七年级 · 画法几何学
(本小题 8.0 分)
如图1是由五个边长为 1 的小正方形拼成的, 现将图1通过分割重新拼成一个大正方形如图
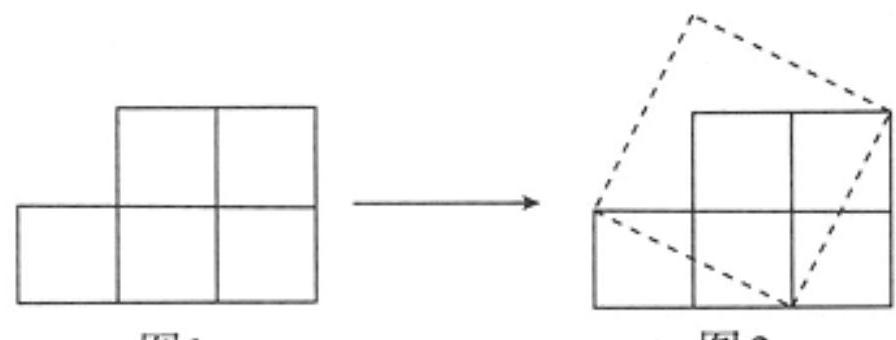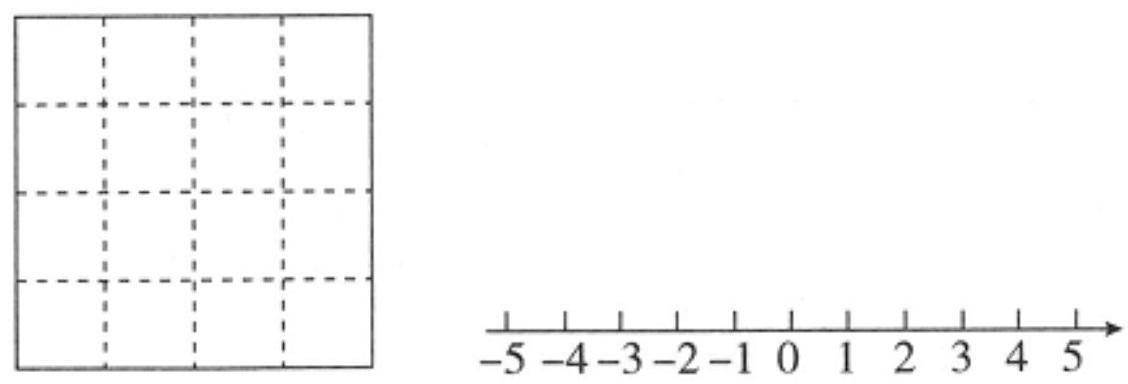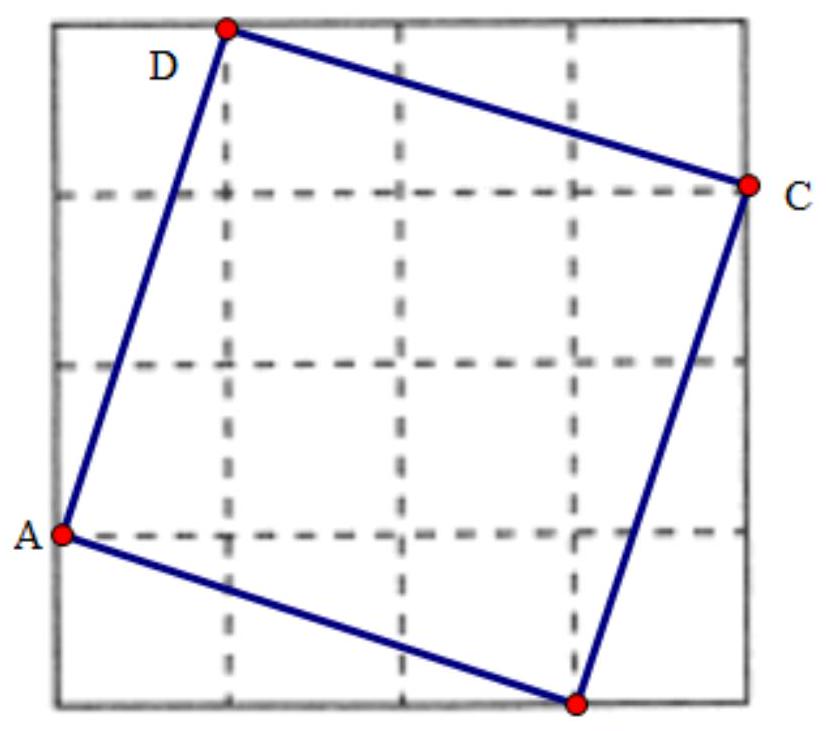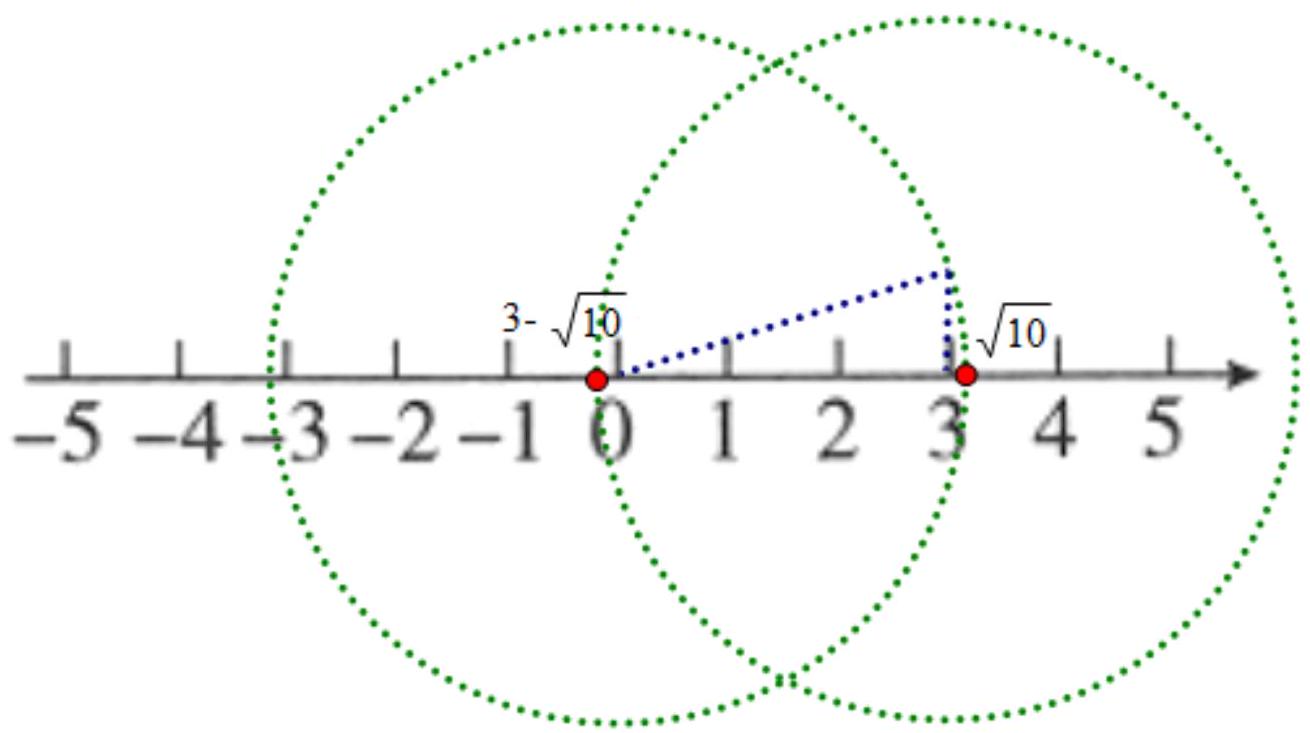
答案: 解: (1)拼成的正方形边长为 $1^{2}+2^{2}=5$
(2) 如图正方形 $A B C D$ 为所求

,B